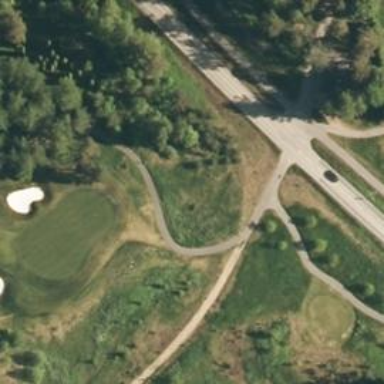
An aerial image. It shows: Path designated for golf carts.